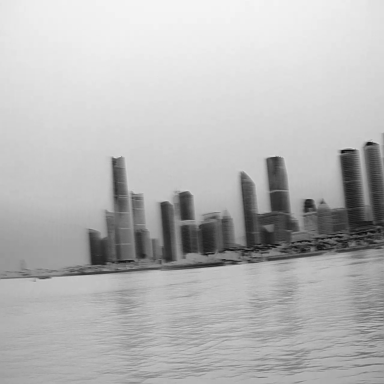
There are two objects shown in the infrared image, including a canoe, and a container_ship.